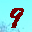
Label: 9